Question: I installed TinyMCE for my phplist but the fullscreen mode is not displaying in full width

I saw this line of code
'''
<div id="mce_32" class="mce-tinymce mce-container mce-panel mce-fullscreen" hidefocus="1" tabindex="-1" style="visibility: hidden; border-width: 1px; width: 600px;">
'''
The editor window only has 600px width. I changed it with 100% directly in browser console, it can display with full width. But I can't fix it by editing the css , and the plugin php config, or the javascript.
Anyone knows how to fix it?
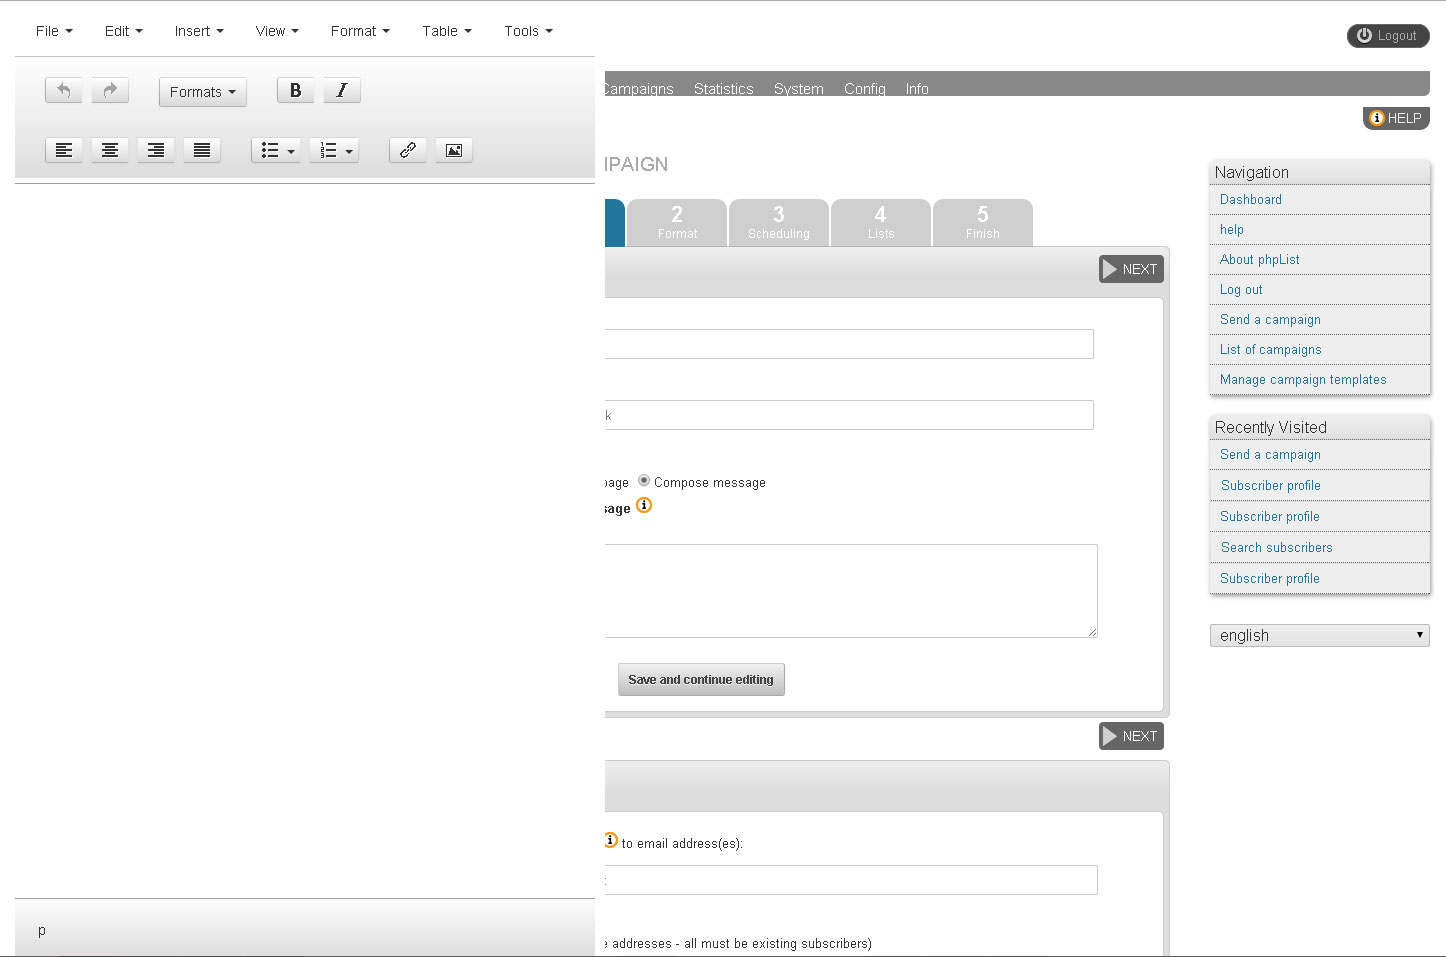
Answer: Try this:
.mce-fullscreen{width:100% !important}
Remember try to avoid using !important tag.
Use it as less often as possible